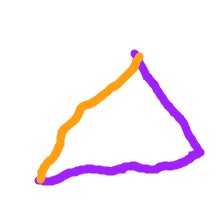
Shape: triangle